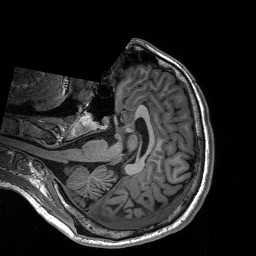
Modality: T1w
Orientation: axial
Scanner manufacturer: siemens
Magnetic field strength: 3 T
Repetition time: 2.3 s
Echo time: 0.00197 s